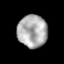
Tissue: prostate
Cell type: T cells
Senescence score: 0.3028
Nuclear area (px): 948
Mean DAPI intensity: 172.3